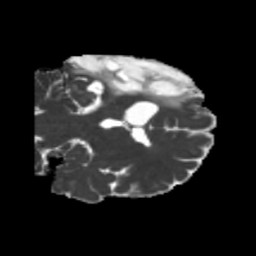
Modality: MD
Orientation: coronal
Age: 27
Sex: female
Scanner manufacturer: siemens
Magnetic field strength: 3 T
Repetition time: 5.25 s
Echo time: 0.08 s